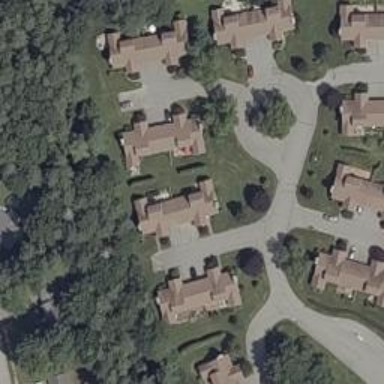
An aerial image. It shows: Residential area consisting of condominiums.